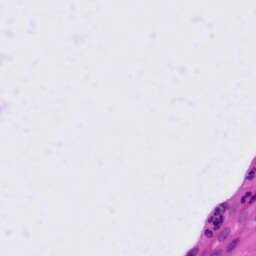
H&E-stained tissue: Tonsil